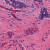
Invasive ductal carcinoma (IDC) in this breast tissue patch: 0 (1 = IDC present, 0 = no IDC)